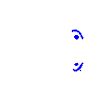
Particle: pion